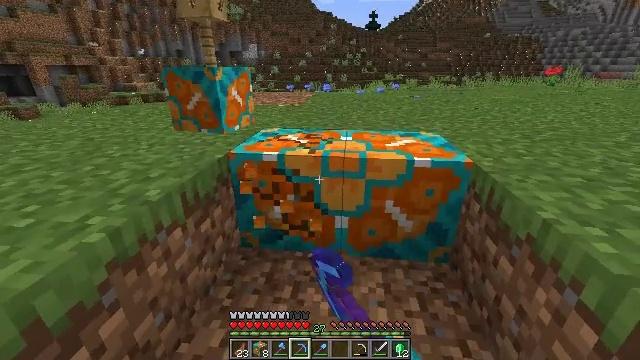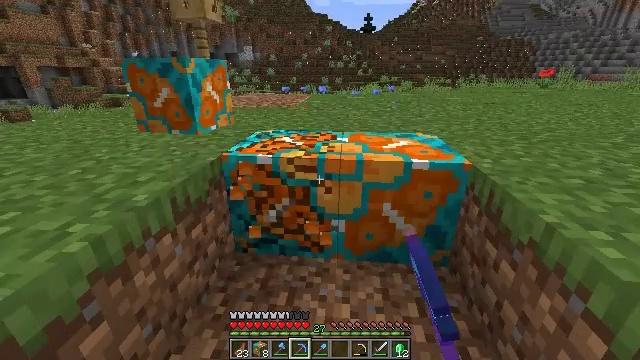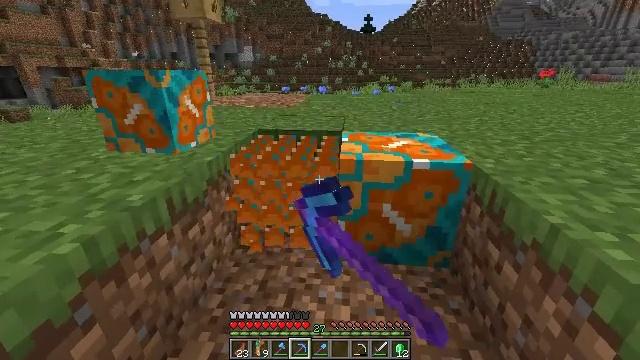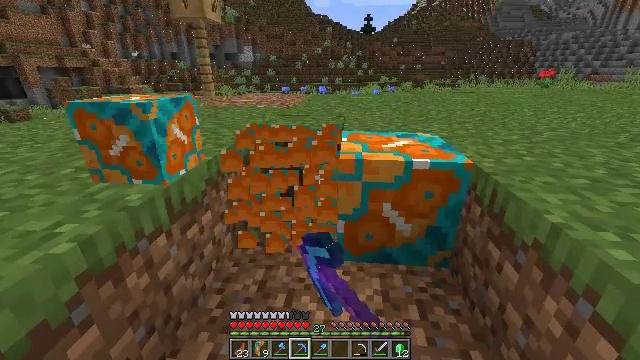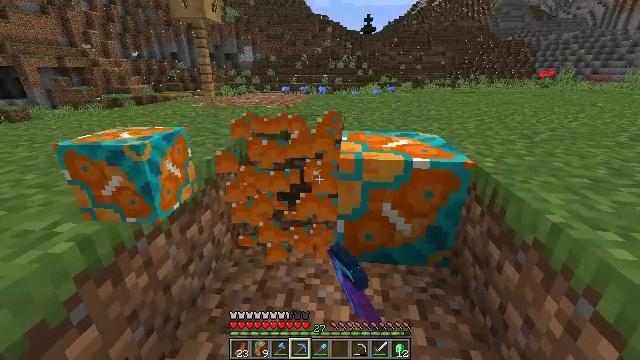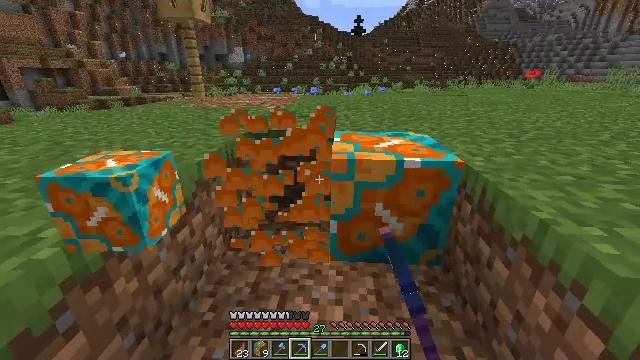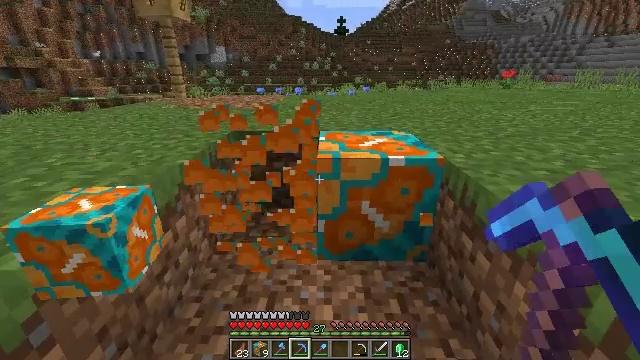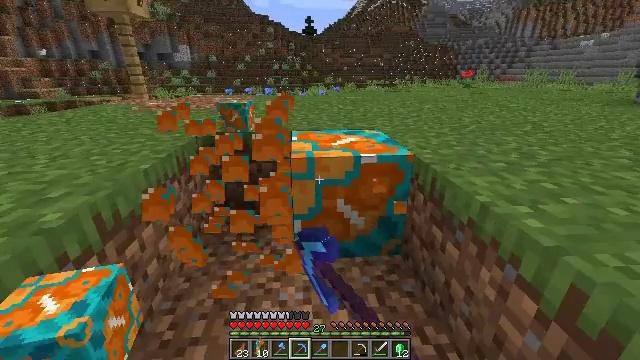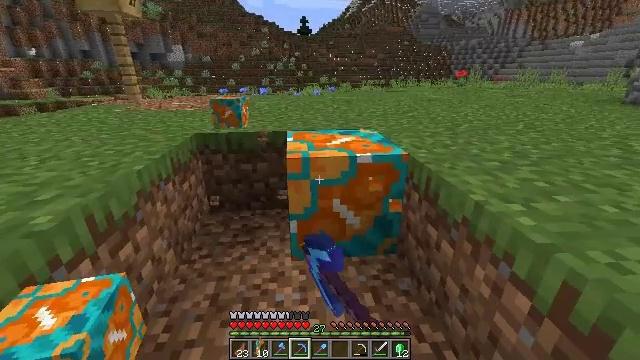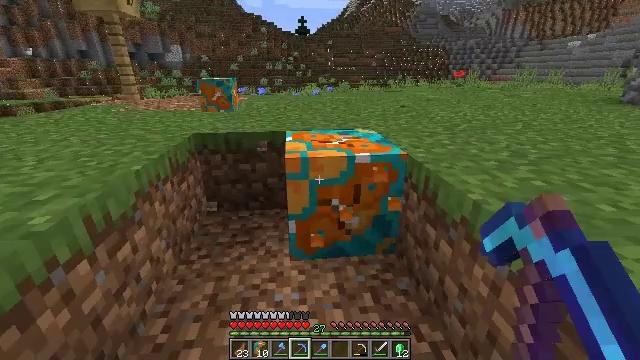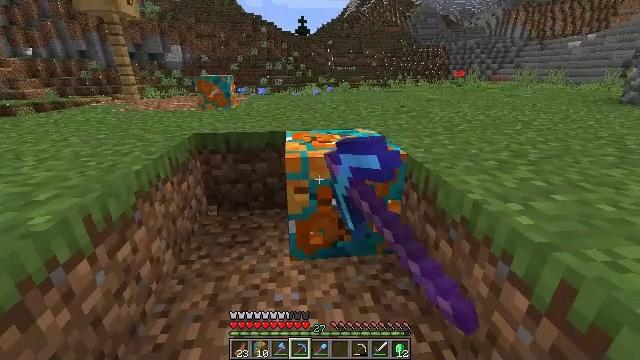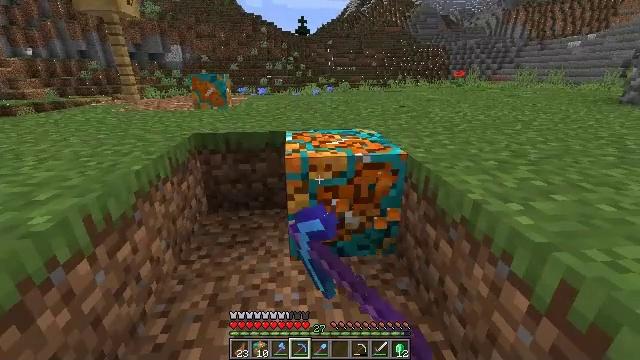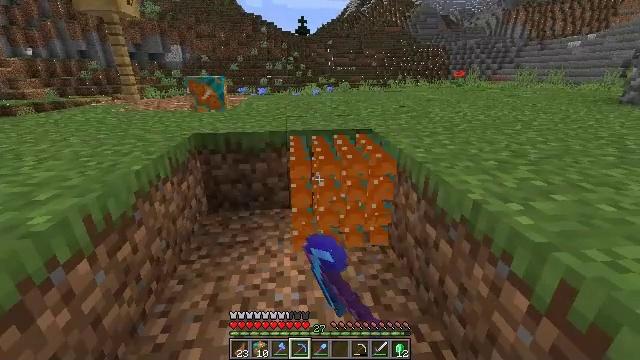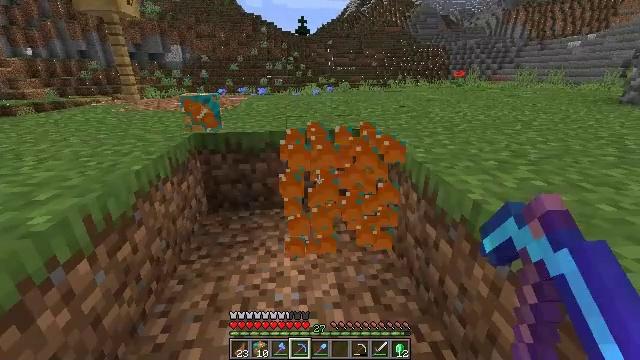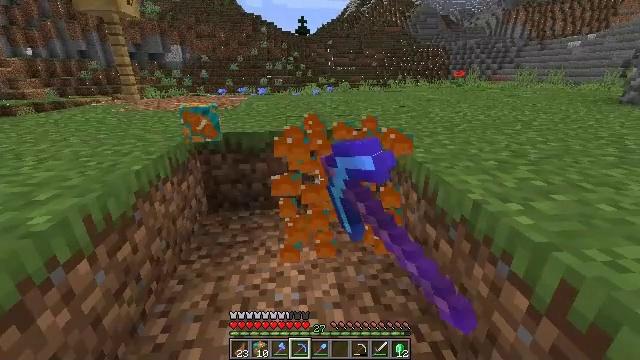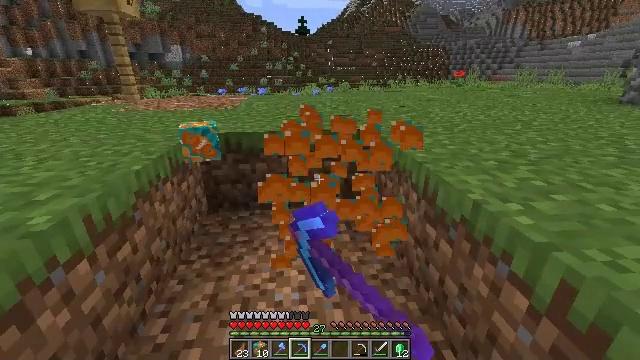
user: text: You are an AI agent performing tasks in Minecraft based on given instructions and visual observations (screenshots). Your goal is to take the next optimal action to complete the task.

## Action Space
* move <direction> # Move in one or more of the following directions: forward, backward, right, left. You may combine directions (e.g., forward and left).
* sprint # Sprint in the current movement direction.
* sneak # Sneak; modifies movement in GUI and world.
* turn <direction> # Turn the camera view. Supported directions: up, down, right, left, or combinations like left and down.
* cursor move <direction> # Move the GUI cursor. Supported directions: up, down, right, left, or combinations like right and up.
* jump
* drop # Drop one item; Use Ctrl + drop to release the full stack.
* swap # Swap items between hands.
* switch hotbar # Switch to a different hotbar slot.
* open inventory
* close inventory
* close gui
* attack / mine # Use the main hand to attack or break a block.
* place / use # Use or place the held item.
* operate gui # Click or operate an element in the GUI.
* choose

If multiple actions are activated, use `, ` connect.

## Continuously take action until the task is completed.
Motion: motion action
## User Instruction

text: Collect the orange glazed terracotta.
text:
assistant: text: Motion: attack / mine
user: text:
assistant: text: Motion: attack / mine
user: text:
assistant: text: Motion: attack / mine
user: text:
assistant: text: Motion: attack / mine
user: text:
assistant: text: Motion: turn right, attack / mine
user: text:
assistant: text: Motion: turn right, attack / mine
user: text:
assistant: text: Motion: turn right, attack / mine
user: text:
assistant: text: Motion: turn right, attack / mine
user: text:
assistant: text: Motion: attack / mine
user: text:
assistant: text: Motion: attack / mine
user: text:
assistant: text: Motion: attack / mine
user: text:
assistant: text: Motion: attack / mine
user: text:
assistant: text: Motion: attack / mine
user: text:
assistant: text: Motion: attack / mine
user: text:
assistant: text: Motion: attack / mine
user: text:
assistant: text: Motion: attack / mine
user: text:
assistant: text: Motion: attack / mine
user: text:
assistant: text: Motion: attack / mine